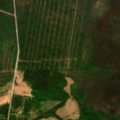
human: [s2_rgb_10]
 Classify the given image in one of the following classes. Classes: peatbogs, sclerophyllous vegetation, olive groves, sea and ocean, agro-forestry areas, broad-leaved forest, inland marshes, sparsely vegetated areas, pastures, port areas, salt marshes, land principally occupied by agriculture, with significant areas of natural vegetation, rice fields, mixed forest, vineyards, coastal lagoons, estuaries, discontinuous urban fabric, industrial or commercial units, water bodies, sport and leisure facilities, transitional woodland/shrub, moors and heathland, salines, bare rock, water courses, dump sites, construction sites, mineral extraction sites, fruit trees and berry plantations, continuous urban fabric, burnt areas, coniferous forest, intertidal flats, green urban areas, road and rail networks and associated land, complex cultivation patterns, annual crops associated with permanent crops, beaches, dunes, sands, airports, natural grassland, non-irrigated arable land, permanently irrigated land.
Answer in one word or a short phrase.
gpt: land principally occupied by agriculture, with significant areas of natural vegetation, mixed forest, transitional woodland/shrub